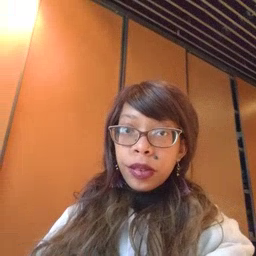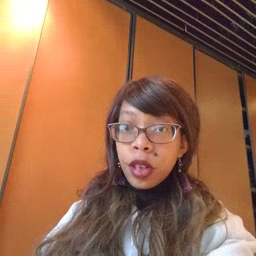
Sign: open